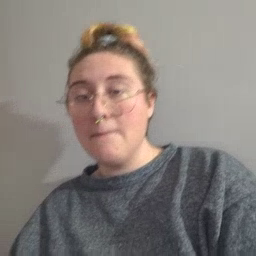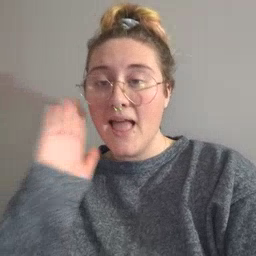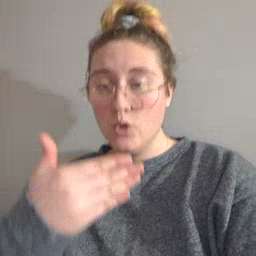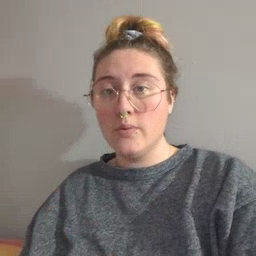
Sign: bedroom